Interaction volume radius: 5 \u00c5
Interaction volume height: 40 \u00c5
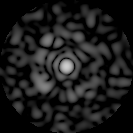
Disorder parameter: 0.7975